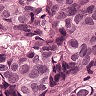
Metastatic tissue present: yes